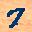
Label: 7